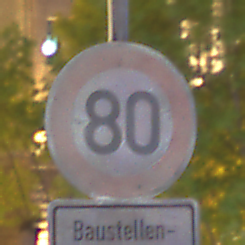
Verkehrszeichen: Geschwindigkeit80
Zusatzzeichen unten: HinweiseAufGefahrenDurchVerbaleAngabe6
Umgebung: Outdoor, Urban
Tageszeit: Night
Wetter: PartlyCloudy
Licht: Natural
Jahreszeit: NotSpecified
Kontrast: HighContrast